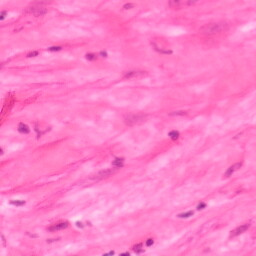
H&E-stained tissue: Colon